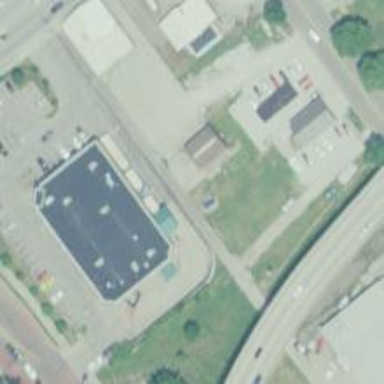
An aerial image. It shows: Retail building.